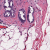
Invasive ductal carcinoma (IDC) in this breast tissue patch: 1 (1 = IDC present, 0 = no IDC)